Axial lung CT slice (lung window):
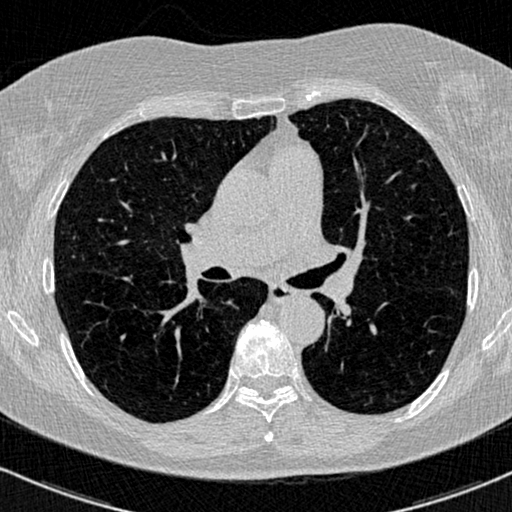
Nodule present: no